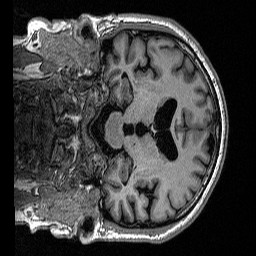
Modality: T1w
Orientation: coronal
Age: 58
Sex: male
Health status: healthy
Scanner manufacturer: siemens
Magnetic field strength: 1.5 T
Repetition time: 2.73 s
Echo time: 0.00357 s